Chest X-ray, AP view. Patient: 58 years old, sex F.
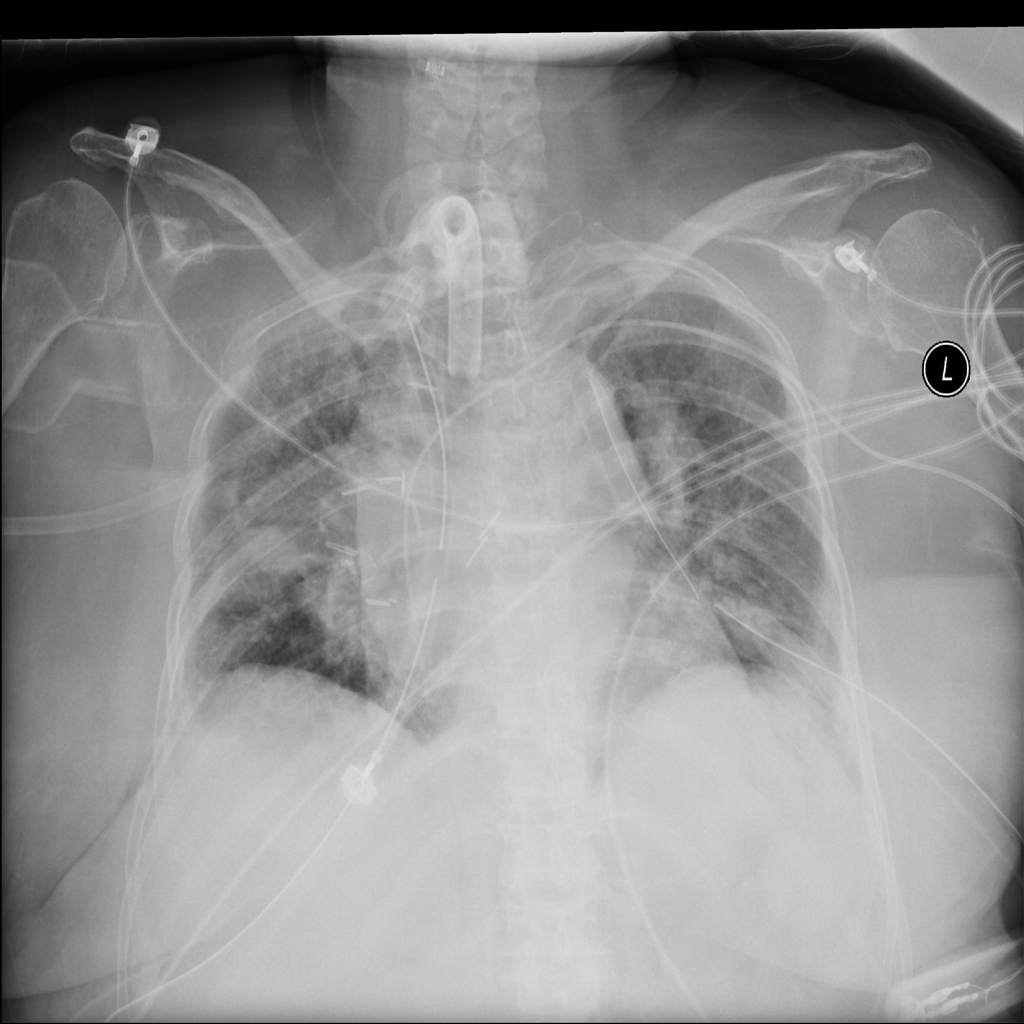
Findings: Infiltration